Question: I have a view model as follows:
'''
public class SolutionViewModel : TreeViewItemViewModel {
public ObservableCollection<TreeViewItemViewModel> Children {
get { return mChildItems; }
}
public bool IsExpanded {
get { return mIsExpanded; }
set {
if (value != mIsExpanded) {
mIsExpanded = value;
OnPropertyChanged("IsExpanded");
}
if (mIsExpanded && mParentItem != null)
mParentItem.IsExpanded = true;
if (this.HasDummyChild) {
Children.Remove(EmptyItem);
LoadChildren();
}
}
}
public bool IsSelected {
get { return mIsSelected; }
set {
if (value != mIsSelected) {
mIsSelected = value;
OnPropertyChanged("IsSelected");
}
}
}
protected override void LoadChildren() {
var subFolders = default(ReadOnlyCollection<Folder>);
if (!GetSubFolders(mSolution.Folder.Name, out subFolders)) {
subFolders = new ReadOnlyCollection<Folder>(new List<Folder>());
}
foreach (var folder in subFolders) {
Children.Add(new SolutionItemViewModel(this, folder));
}
}
public string SolutionName {
get { return mSolution.Name; }
}
}
'''
The .Xaml for the TreeView is as follows:
'''
<TreeView Name="SolutionTree" ItemsSource="{Binding SolutionViewModel}">
<TreeView.ItemContainerStyle>
<Style TargetType="{x:Type TreeViewItem}">
<Setter Property="IsExpanded" Value="{Binding IsExpanded, Mode=TwoWay}" />
<Setter Property="IsSelected" Value="{Binding IsSelected, Mode=TwoWay}" />
<Style.Triggers>
<Trigger Property="IsSelected" Value="True">
<Setter Property="FontWeight" Value="Bold" />
</Trigger>
</Style.Triggers>
</Style>
</TreeView.ItemContainerStyle>
<TreeView.Resources>
<HierarchicalDataTemplate DataType="{x:Type localmodels:SolutionViewModel}"
ItemsSource="{Binding Children}">
<StackPanel Orientation="Horizontal">
<Image Width="16" Height="16" Margin="3,0" Source="..\Resources\Folder_25x25.png" />
<TextBlock Text="{Binding SolutionName}" />
</StackPanel>
</HierarchicalDataTemplate>
</TreeView.Resources>
</TreeView>
'''
After a file is selected from 'SolutionExplorer':
'''
public void SetBindingContext(SolutionViewModel SolutionViewModel) {
SolutionTree.DataContext = SolutionViewModel;
}
'''
This is a lazy loading model so that when the item is expanded, the children are loaded.
The problem is that I am not even getting the Solution Name as the top level node.
I verified that the model has 'SolutionName' assigned:

In addition, per comment from @elgonzo, I edited the .Xaml to reflect a change to 'ItemsSource' binding:
'''
<TreeView Name="SolutionTree" ItemsSource="{Binding}">
<TreeView.ItemContainerStyle>
'''
Code to assign the 'TreeView' data context is executed when an event handler is raised after selecting a file from the 'OpenFileDialog':
'''
private void OnOpenFile(string FilePath) {
mSolutionManager = SolutionManager.Load(FilePath);
mSolutionViewModel = new SolutionViewModel(mSolutionManager.Solution);
mMainWindow.SolutionExplorer.SetBindingContext(mSolutionViewModel);
mSolutionViewModel.Refresh();
}
'''
When I step into the 'Refresh()' method:
'''
public void Refresh() {
OnPropertyChanged("SolutionName");
}
'''
...I find that the PropertyChangedEventHandler has no subscribers.
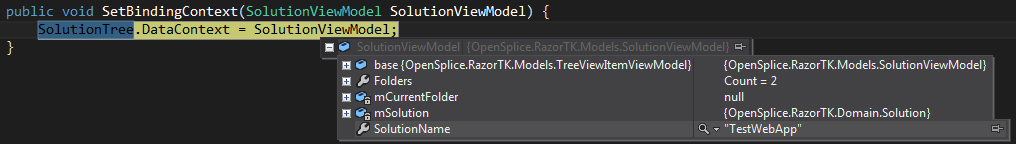
Answer: Your binding to 'ItemsSource' is wrong :
'<TreeView Name="SolutionTree" ItemsSource="{Binding SolutionViewModel}">'
'ItemSource' needs to be an 'IEnumerable'.